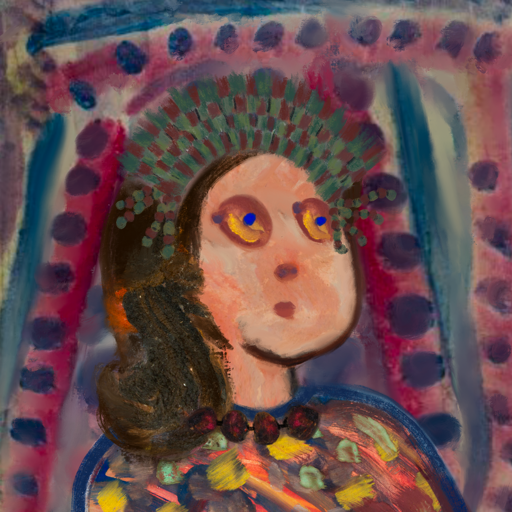
Background: HillGirl, Head And Neck Side: Roy_Bahadur, Face Side: Mother_And_Son_Son, Bust: Mother_And_Son_Mother, Hair Side: Gypsy_Queen, Head Accessory: After_Raid_Crown, Second Necklace: Blank, Necklace: Mosgoul, Baby: Blank